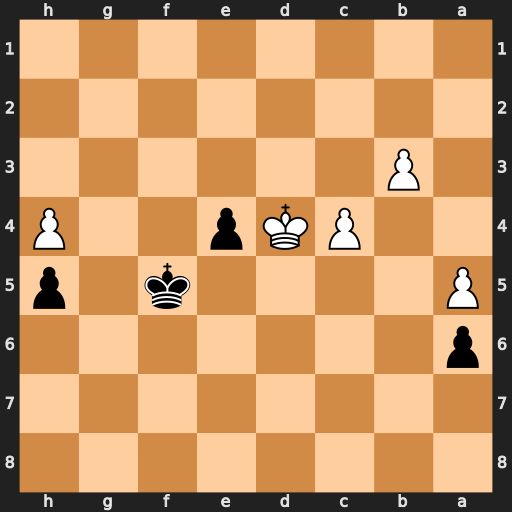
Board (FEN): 8/8/p7/P4k1p/2PKp2P/1P6/8/8
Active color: b
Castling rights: -
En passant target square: -
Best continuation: Kf4 c5 e3 Kd3 Kf3